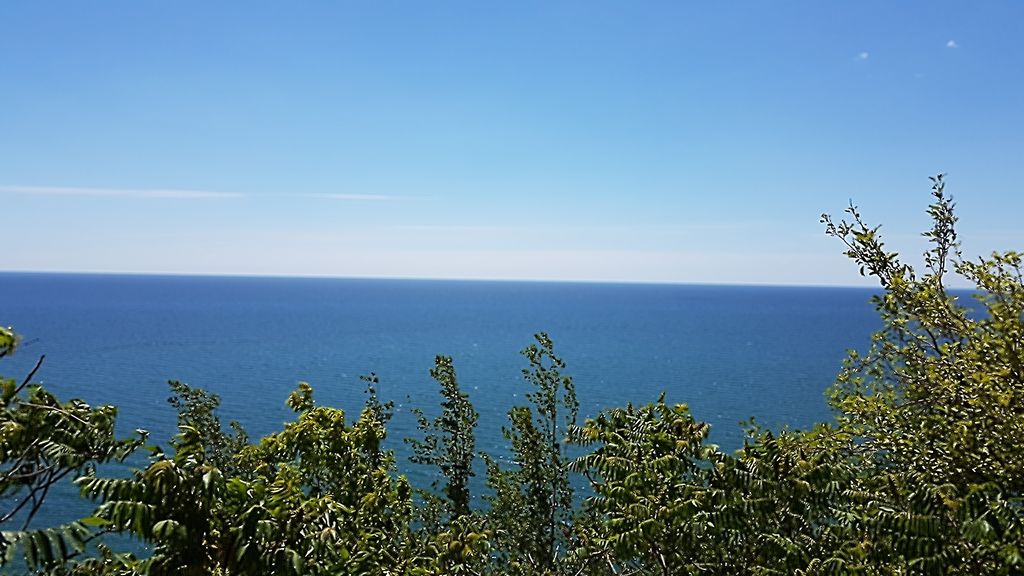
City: toronto